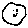
Label: smiley face